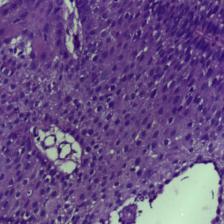
Diagnosis: OSCC